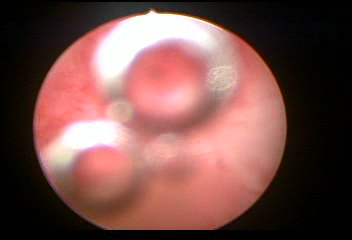
Modality: WLC
Class: Normal mucosa
Bladder cancer association: No